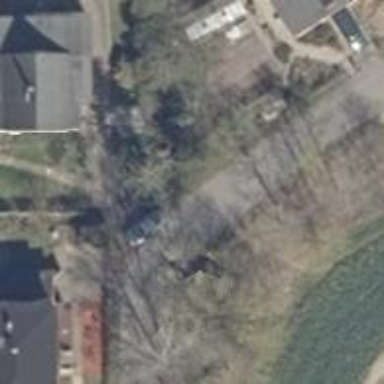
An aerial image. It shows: Residential road with asphalt surface.